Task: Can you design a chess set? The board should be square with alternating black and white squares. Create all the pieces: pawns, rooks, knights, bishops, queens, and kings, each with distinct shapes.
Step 4721:
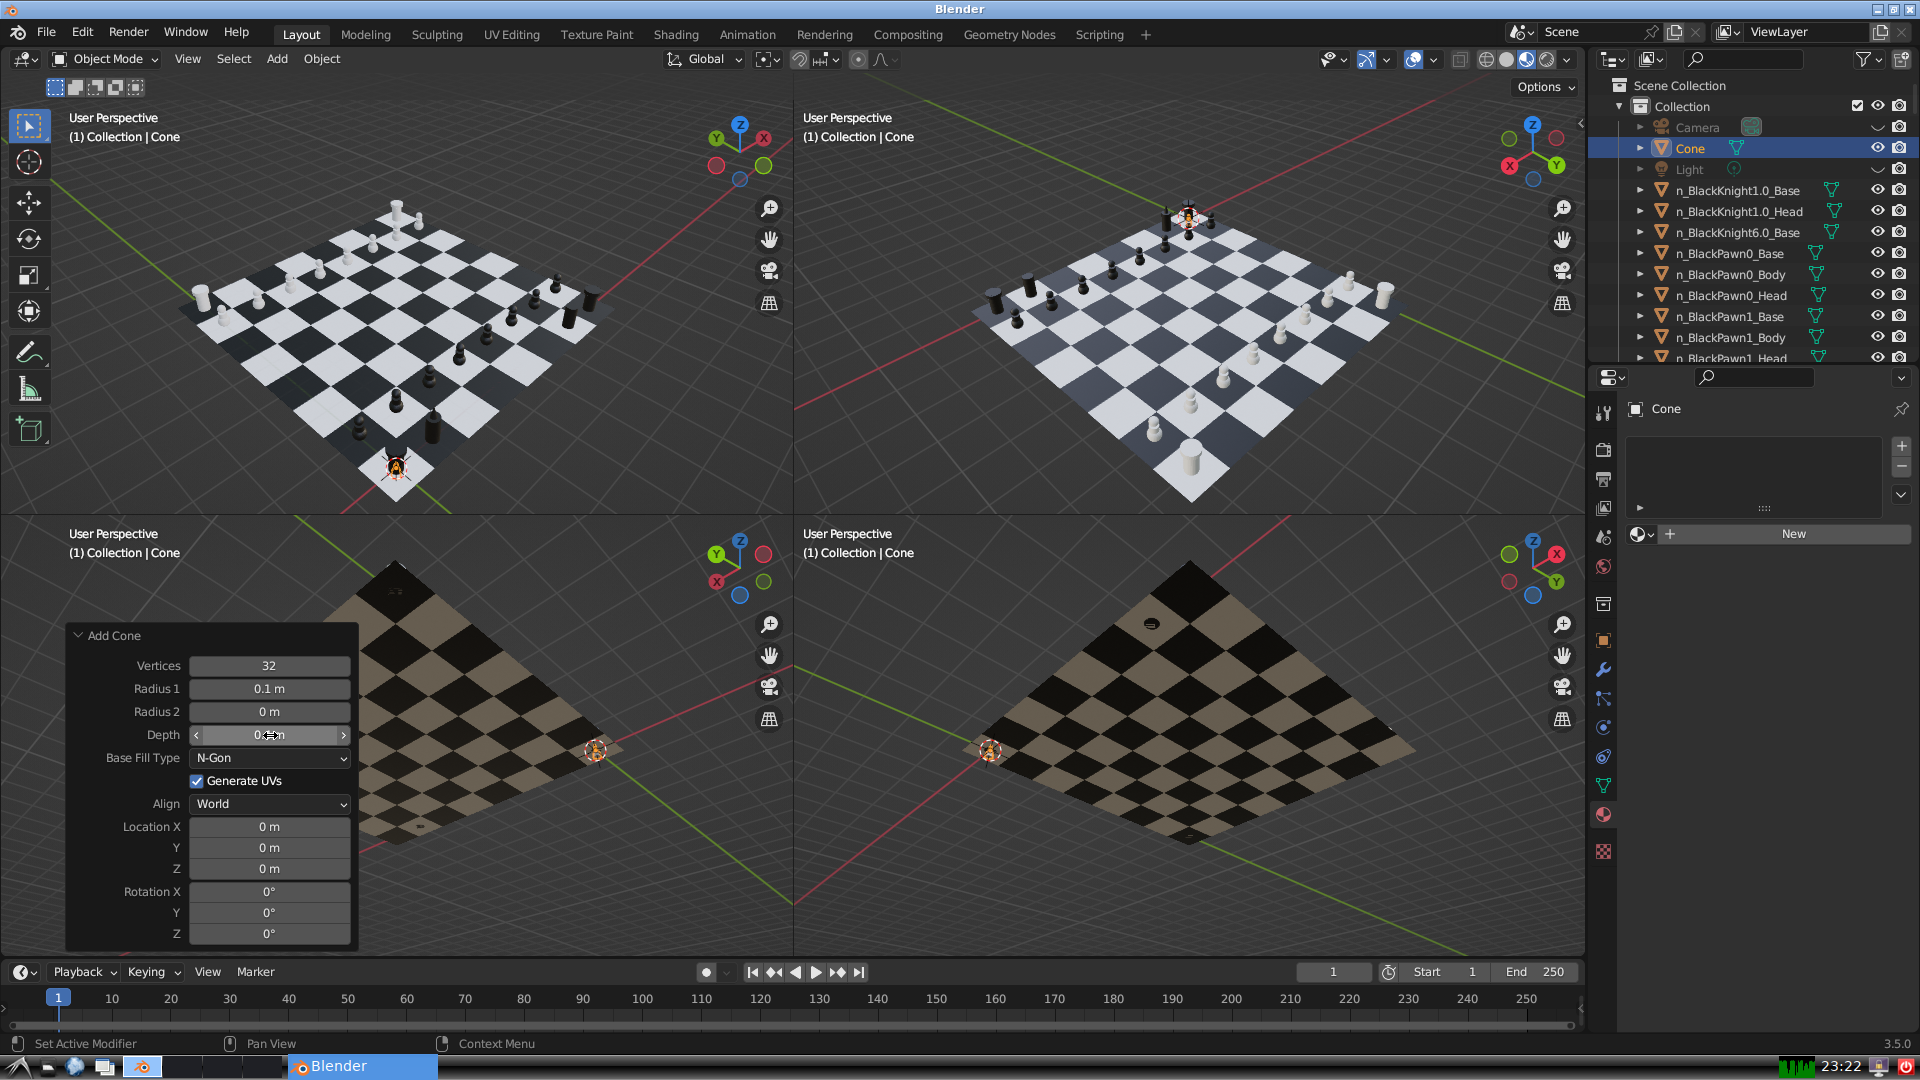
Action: {"mouse_move": [270, 827]}